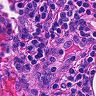
Metastatic tissue present: no